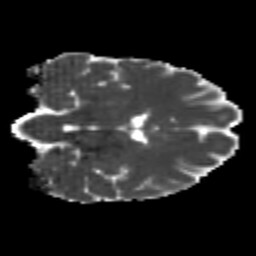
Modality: MD
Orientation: coronal
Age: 22
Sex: female
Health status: healthy
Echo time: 0.074 s